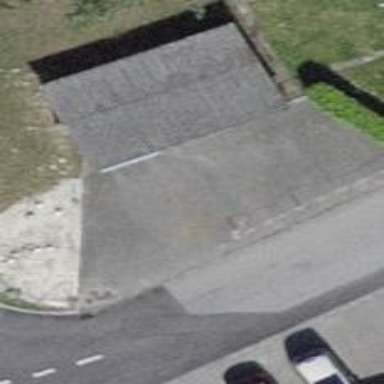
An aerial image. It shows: Group of garages.